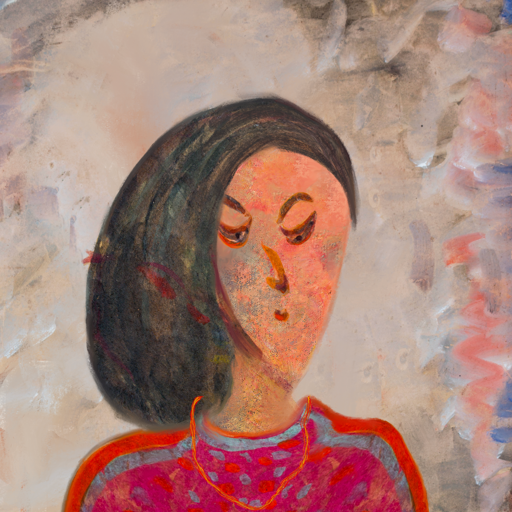
Background: Roy_Bahadur, Head And Neck Side: Irani, Face Side: Hypocrite, Bust: Sisters, Hair Side: Gypsy_Mother, Head Accessory: Blank, Second Necklace: Gypsy_Mother_2, Necklace: Blank, Baby: Blank